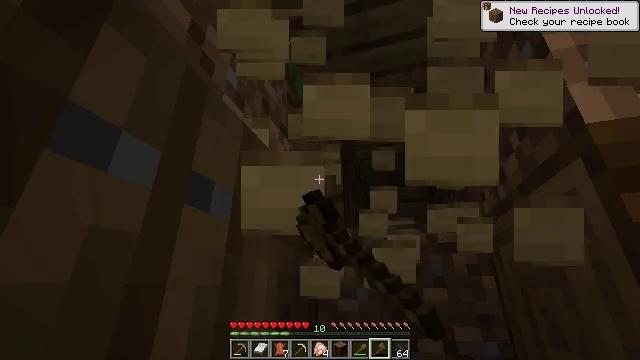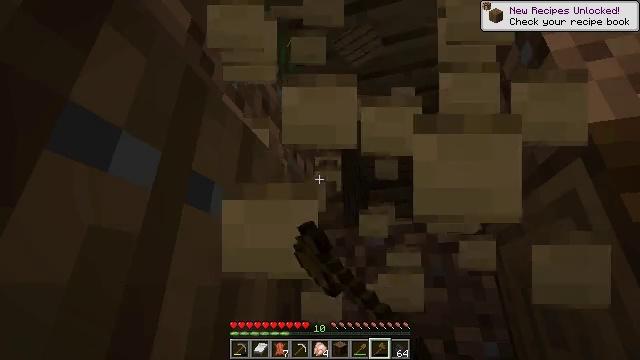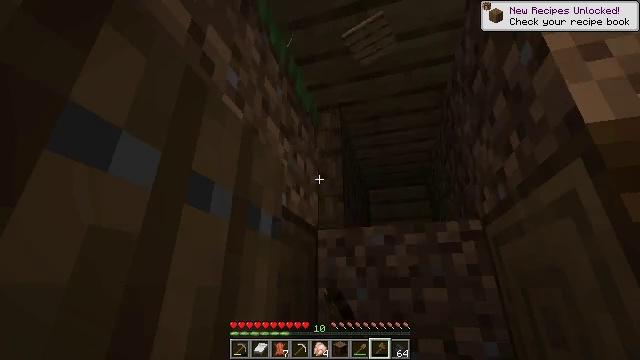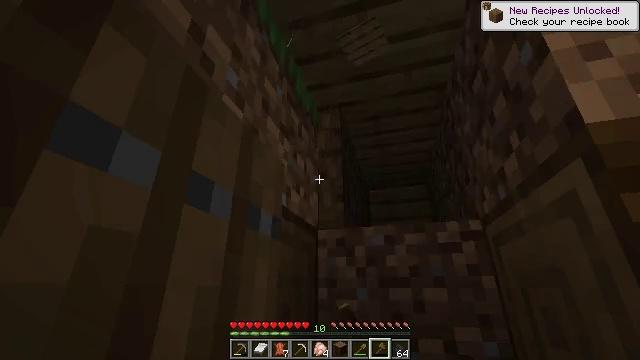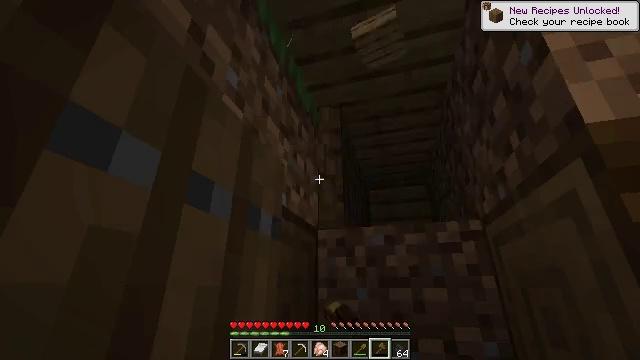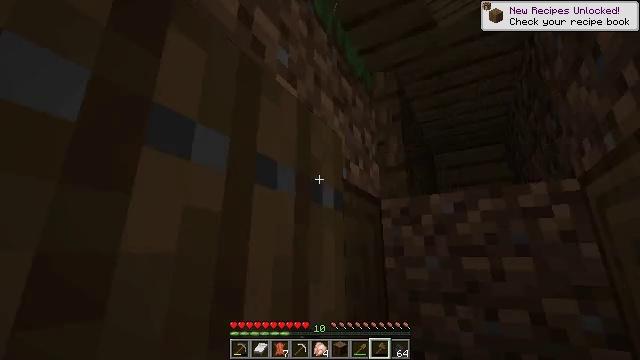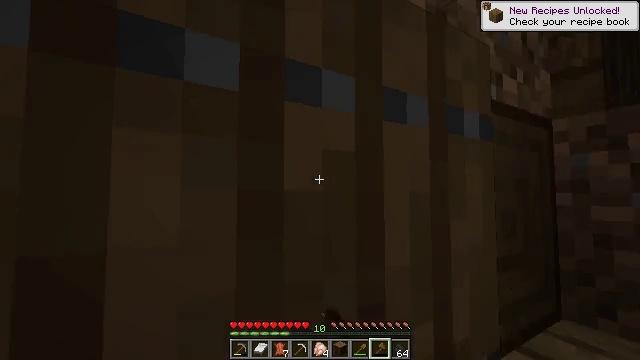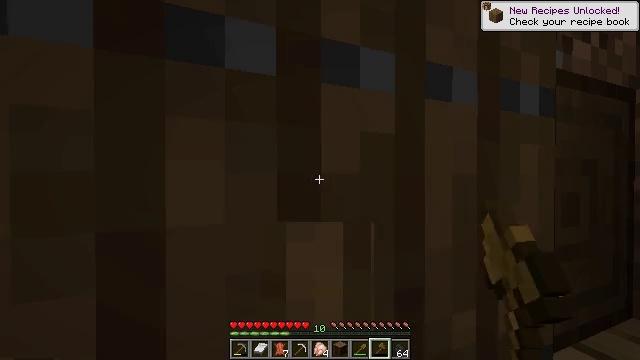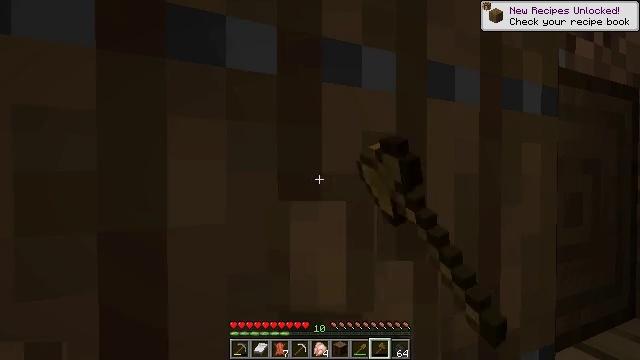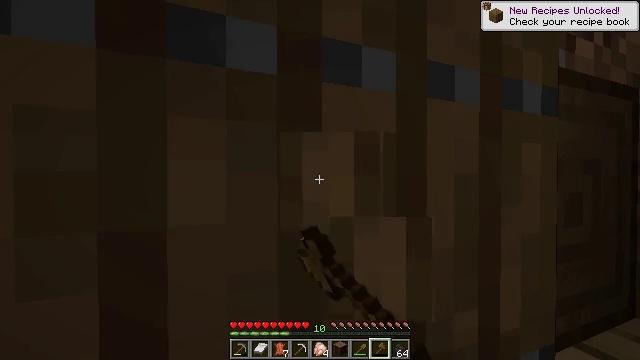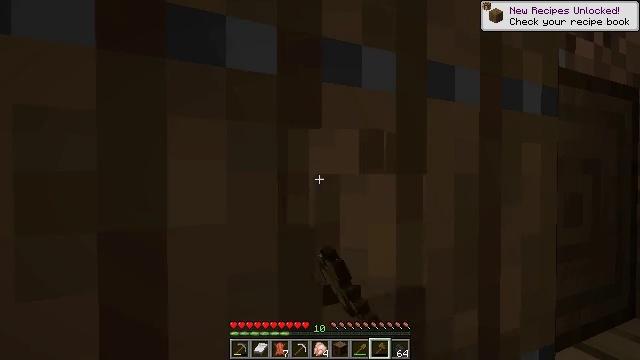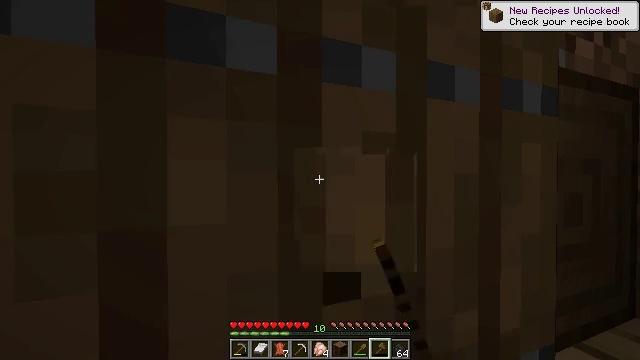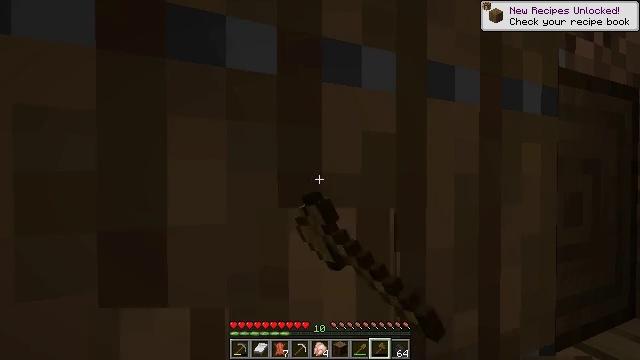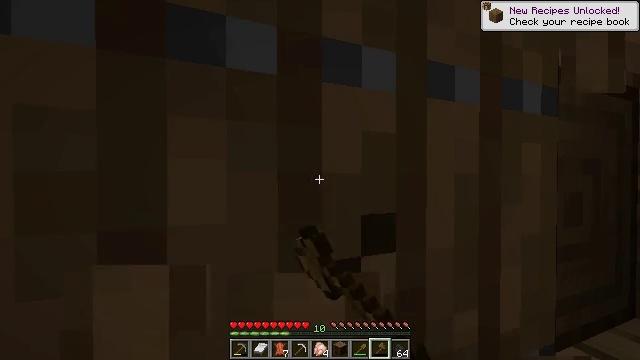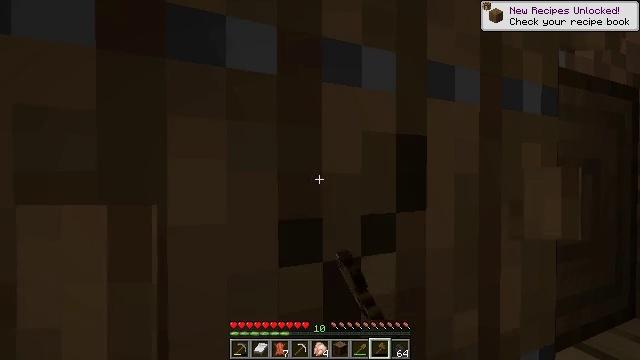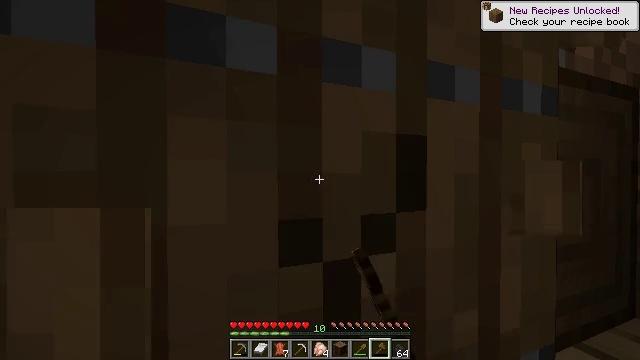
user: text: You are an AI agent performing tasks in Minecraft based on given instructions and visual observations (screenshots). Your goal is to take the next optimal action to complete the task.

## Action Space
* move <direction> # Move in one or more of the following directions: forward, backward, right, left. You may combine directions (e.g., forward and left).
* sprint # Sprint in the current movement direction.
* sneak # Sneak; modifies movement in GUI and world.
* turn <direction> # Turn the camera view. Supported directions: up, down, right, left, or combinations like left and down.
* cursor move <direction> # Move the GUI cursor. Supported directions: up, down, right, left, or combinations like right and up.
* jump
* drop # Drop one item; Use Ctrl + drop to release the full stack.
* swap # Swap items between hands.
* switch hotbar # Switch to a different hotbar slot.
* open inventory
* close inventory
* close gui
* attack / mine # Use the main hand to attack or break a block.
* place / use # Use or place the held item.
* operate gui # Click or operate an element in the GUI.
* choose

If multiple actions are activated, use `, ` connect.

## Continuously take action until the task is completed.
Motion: motion action
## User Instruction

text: Break the spruce trapdoor from a structure.
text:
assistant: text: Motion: attack / mine
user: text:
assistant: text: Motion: attack / mine
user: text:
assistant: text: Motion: attack / mine
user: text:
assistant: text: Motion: attack / mine
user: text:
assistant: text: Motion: turn left and down, attack / mine
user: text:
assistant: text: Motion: turn left and down, attack / mine
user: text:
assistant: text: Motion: turn left and down, attack / mine
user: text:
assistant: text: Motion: attack / mine
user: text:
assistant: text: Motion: attack / mine
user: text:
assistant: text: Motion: attack / mine
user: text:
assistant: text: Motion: attack / mine
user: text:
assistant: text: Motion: attack / mine
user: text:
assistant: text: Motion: attack / mine
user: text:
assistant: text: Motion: attack / mine
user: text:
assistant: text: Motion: attack / mine
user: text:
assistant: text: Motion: attack / mine
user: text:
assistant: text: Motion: attack / mine
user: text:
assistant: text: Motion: attack / mine
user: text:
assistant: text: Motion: attack / mine
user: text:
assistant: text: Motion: attack / mine
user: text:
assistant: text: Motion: attack / mine
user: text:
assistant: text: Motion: attack / mine
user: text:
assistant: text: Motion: attack / mine
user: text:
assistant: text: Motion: attack / mine
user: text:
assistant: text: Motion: attack / mine
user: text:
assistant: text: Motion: attack / mine
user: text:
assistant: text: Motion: attack / mine
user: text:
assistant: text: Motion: attack / mine
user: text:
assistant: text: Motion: attack / mine
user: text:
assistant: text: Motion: attack / mine